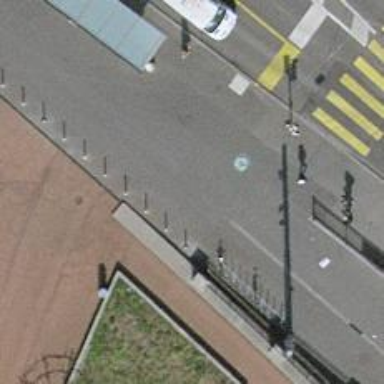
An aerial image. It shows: Bollard barrier.